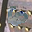
Label: 6